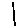
Label: line